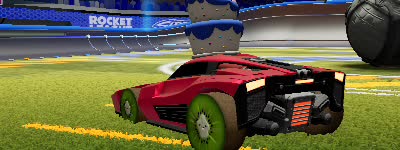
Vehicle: breakout